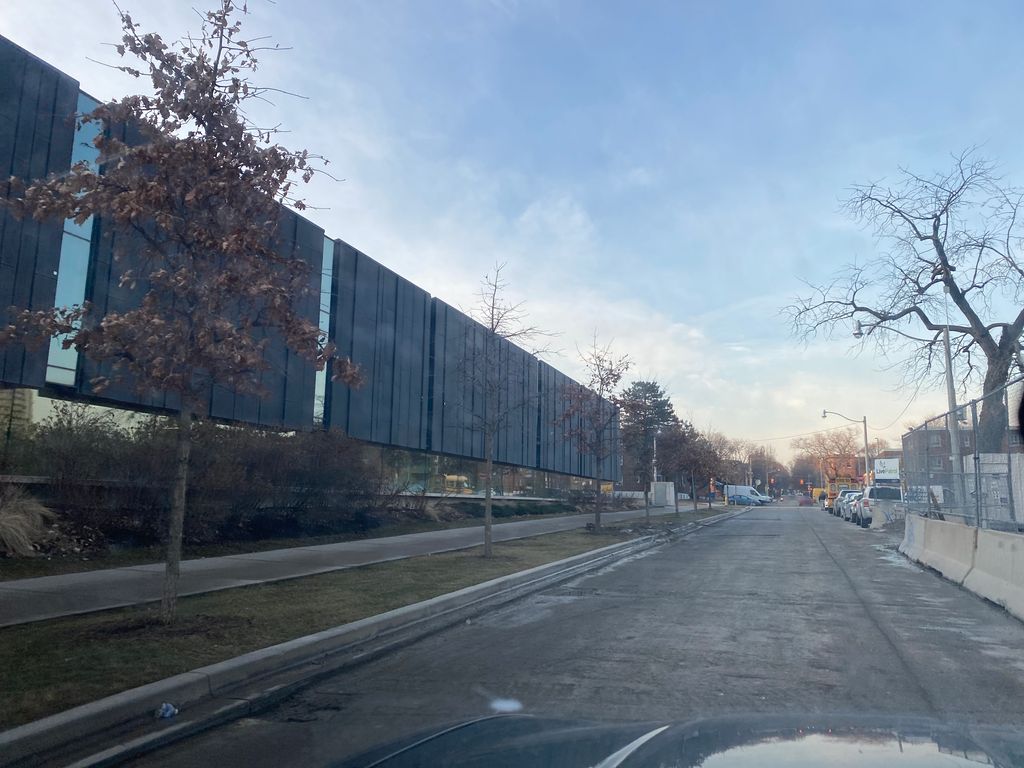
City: toronto